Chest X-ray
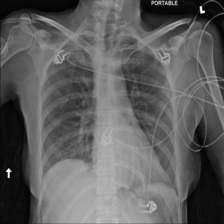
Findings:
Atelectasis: positive
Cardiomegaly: negative
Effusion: negative
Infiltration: negative
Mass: negative
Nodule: negative
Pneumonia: negative
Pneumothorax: negative
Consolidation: negative
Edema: negative
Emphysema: negative
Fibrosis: negative
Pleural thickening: negative
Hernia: negative